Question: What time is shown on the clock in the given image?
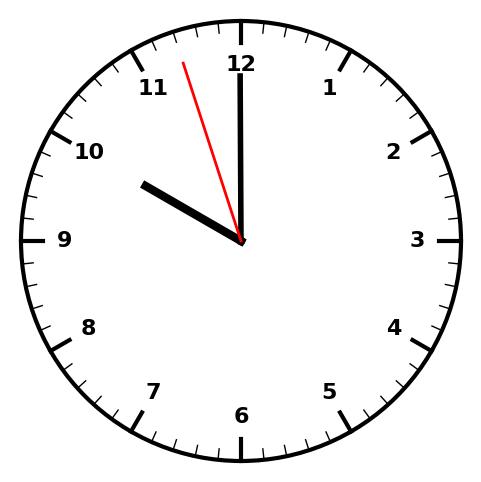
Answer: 09:59:57